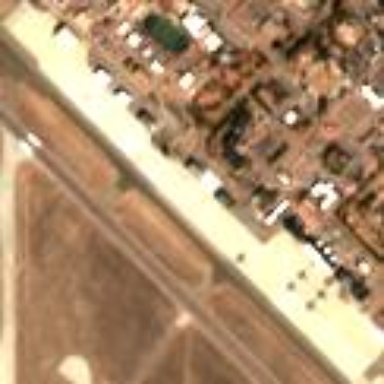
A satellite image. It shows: Apron at the airport.